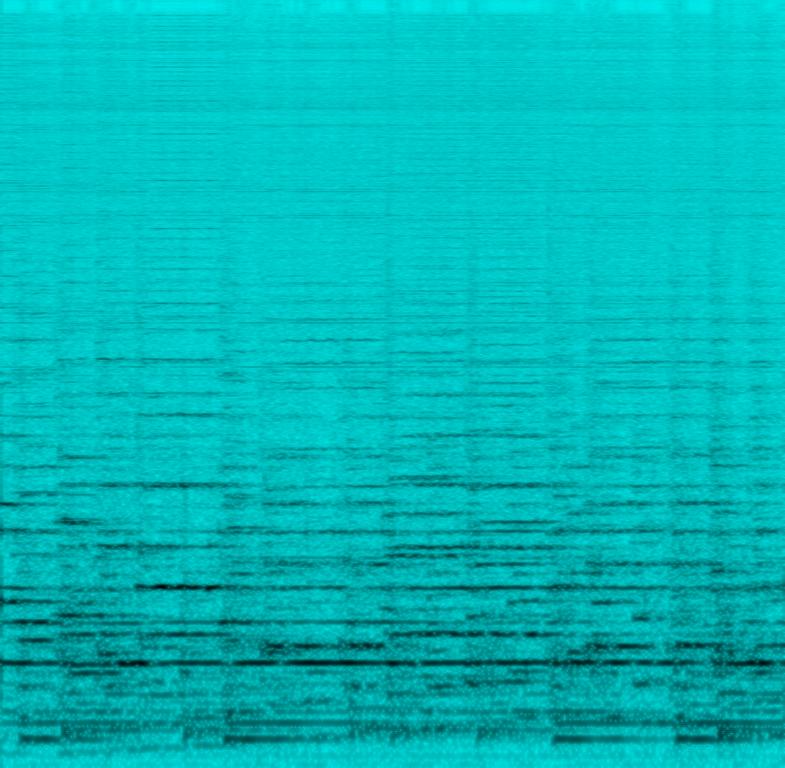
The low quality recording features a live performance of an orchestra that consists of staccato strings melody and sustained woodwinds melody at least. The recording is very noisy, to the point that it is distorting, and in mono - as it was probably recorded with a poor quality microphone.